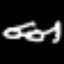
Label: hourglass